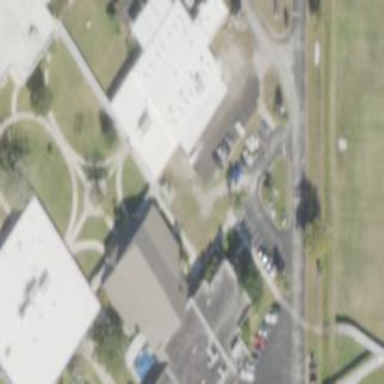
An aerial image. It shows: College building.